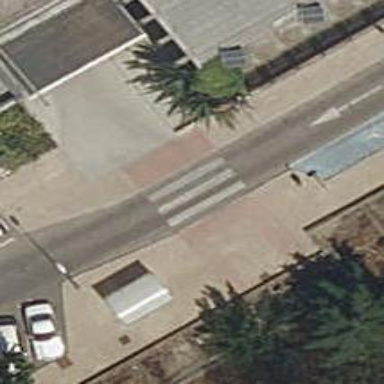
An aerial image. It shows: Zebra crossing on the road.